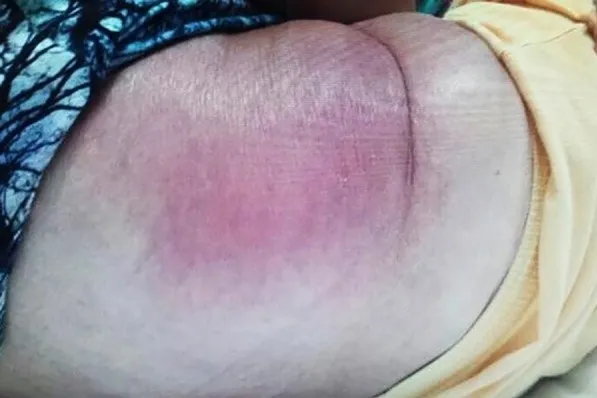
Rash on the back of the patient on admission of the patient.
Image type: medical_photograph (skin_photograph)